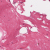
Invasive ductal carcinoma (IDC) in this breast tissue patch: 0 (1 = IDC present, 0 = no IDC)